Question: Hello firebase started automatically changing my field names, this creates a big problem
How can I solve this problem:

My Class
'''
public class TUser {
private String UserKey;
private String LicenceKey;
private String UserName;
private Boolean Active;
private String LoginDateTime;
private String InstanceId;
private String AcenteAdi;
private String Version;
private String MethodName;
public TUser() {
}
public TUser(String userKey, String licenceKey, String userName, Boolean active, String loginDateTime, String instanceId, String acenteAdi, String version, String methodName) {
UserKey = userKey;
LicenceKey = licenceKey;
UserName = userName;
Active = active;
LoginDateTime = loginDateTime;
InstanceId = instanceId;
AcenteAdi = acenteAdi;
Version = version;
MethodName = methodName;
}
// ************ get set etc ****
}
'''
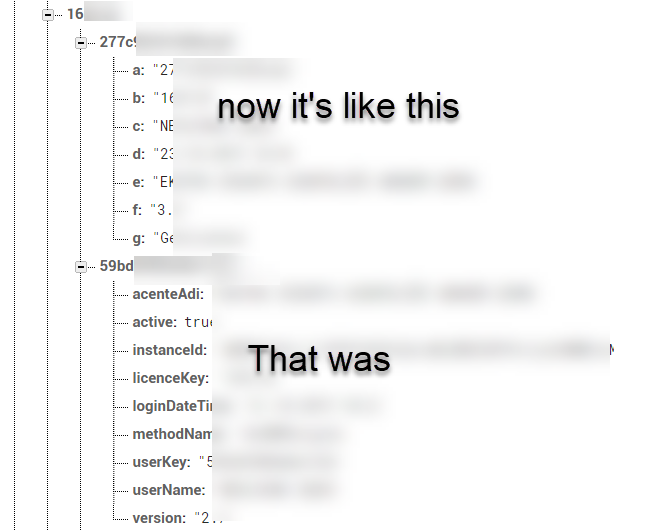
Answer: I have Changed 'minifyEnabled' from 'true' to 'false' in build.gradle(module)
'''
minifyEnabled: false
'''
and That works for me...!